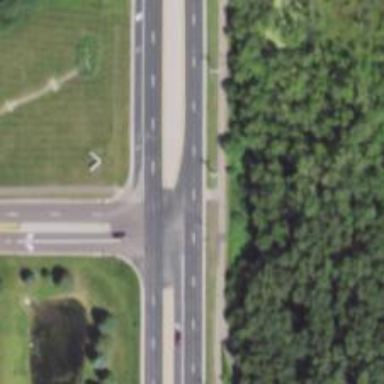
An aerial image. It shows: Unmarked crossing on cycleway.